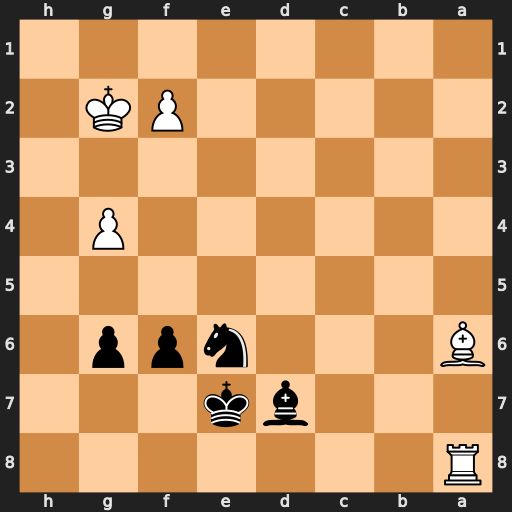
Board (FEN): R7/3bk3/B3npp1/8/6P1/8/5PK1/8
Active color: b
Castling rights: -
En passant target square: -
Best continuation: Bc6+ Kg3 Bxa8